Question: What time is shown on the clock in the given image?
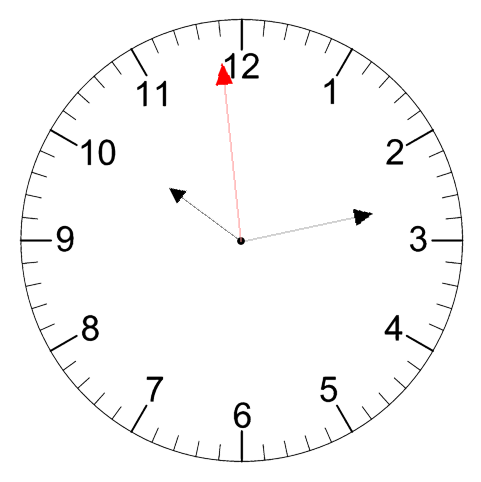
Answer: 10:12:59